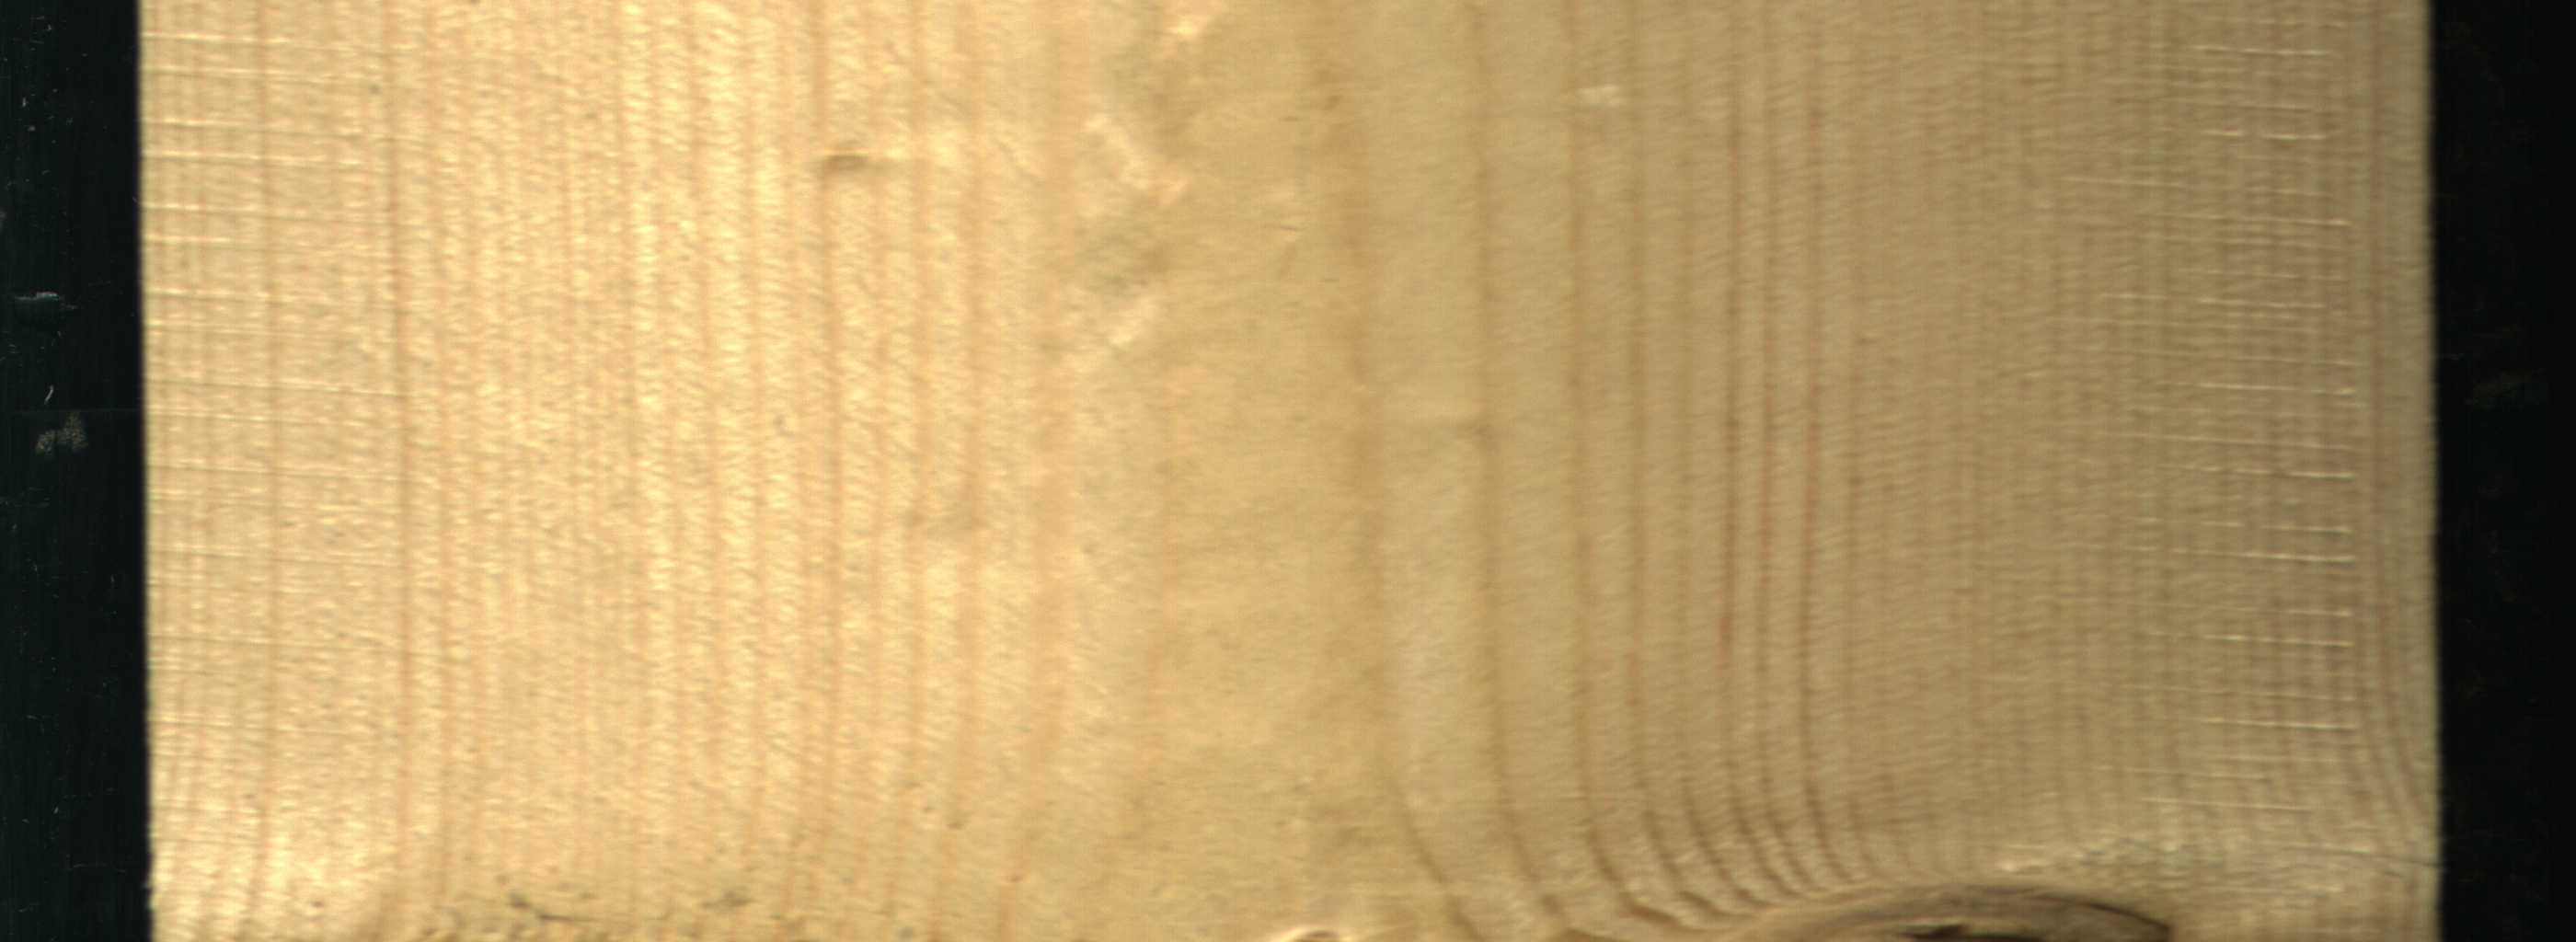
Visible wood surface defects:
Dead_Knot